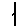
Label: line